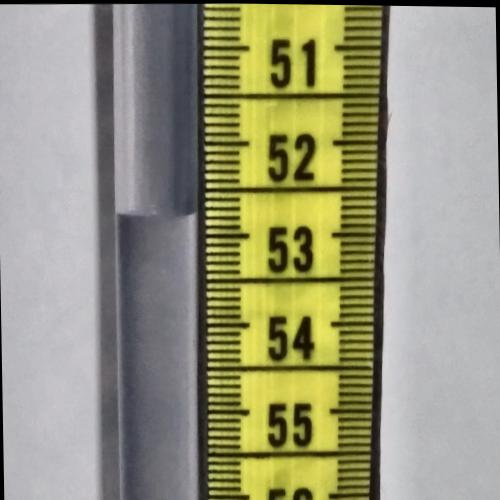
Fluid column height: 52.8 cm